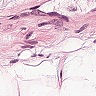
Metastatic tissue present: no